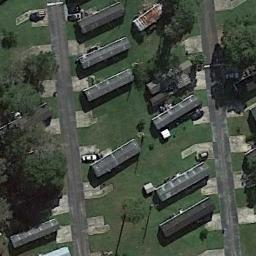
Label: residential